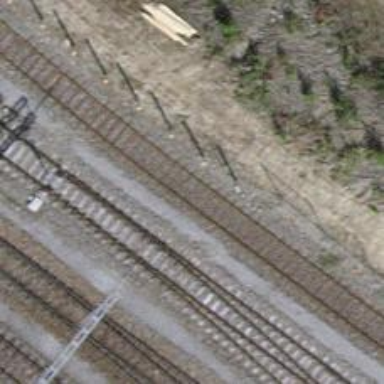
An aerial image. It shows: Railway spur service.